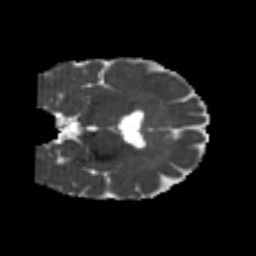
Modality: MD
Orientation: coronal
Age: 23
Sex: female
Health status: healthy
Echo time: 0.074 s